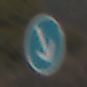
Verkehrszeichen: VorgeschriebeneVorbeifahrtRechts
Umgebung: Outdoor, Nature
Tageszeit: Midday
Wetter: PartlyCloudy
Licht: Natural
Jahreszeit: NotSpecified
Kontrast: HighContrast